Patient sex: F
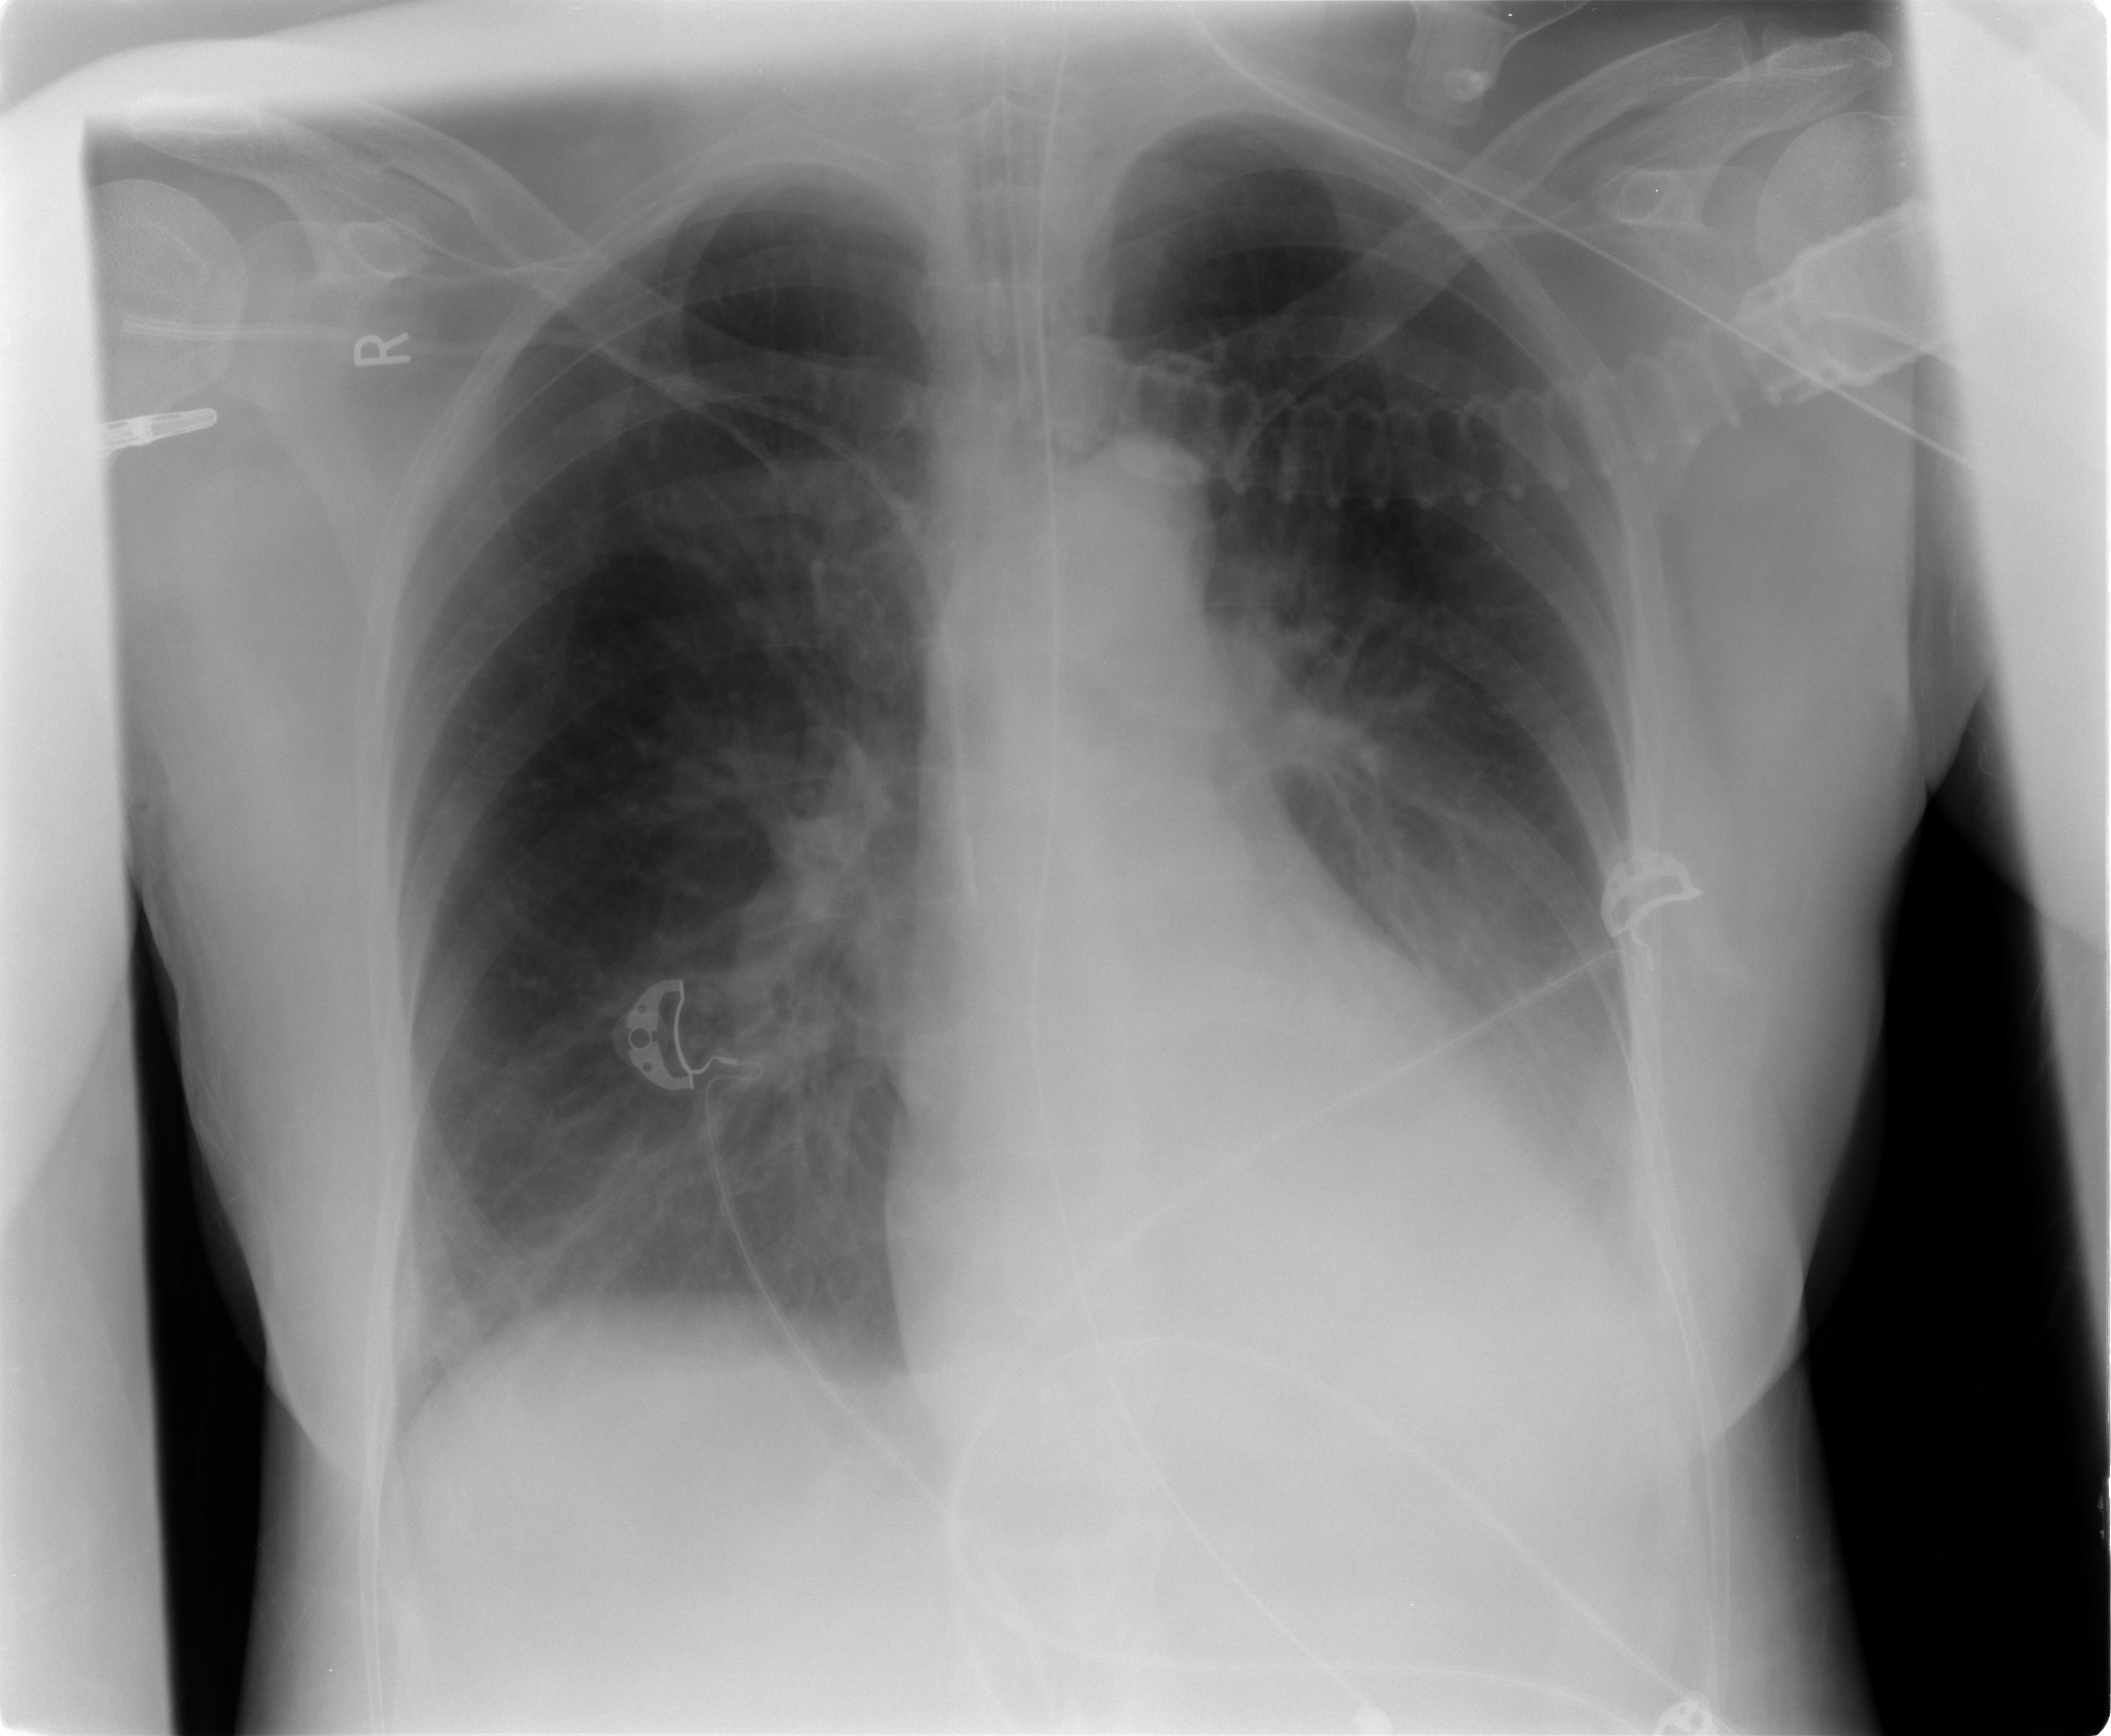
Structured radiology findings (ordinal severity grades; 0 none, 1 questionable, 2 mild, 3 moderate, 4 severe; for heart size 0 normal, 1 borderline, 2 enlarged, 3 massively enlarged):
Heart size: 0
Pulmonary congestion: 0
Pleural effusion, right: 0
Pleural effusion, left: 2
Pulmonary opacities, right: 0
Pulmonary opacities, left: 0
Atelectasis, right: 0
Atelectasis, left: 0